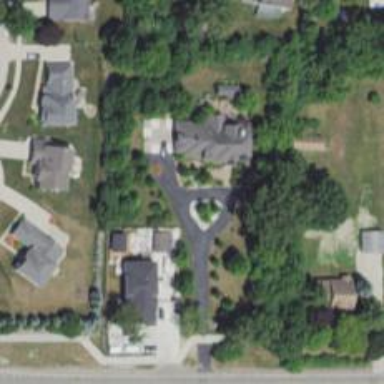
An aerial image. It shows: Driveway.